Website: apple
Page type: customer-info-address
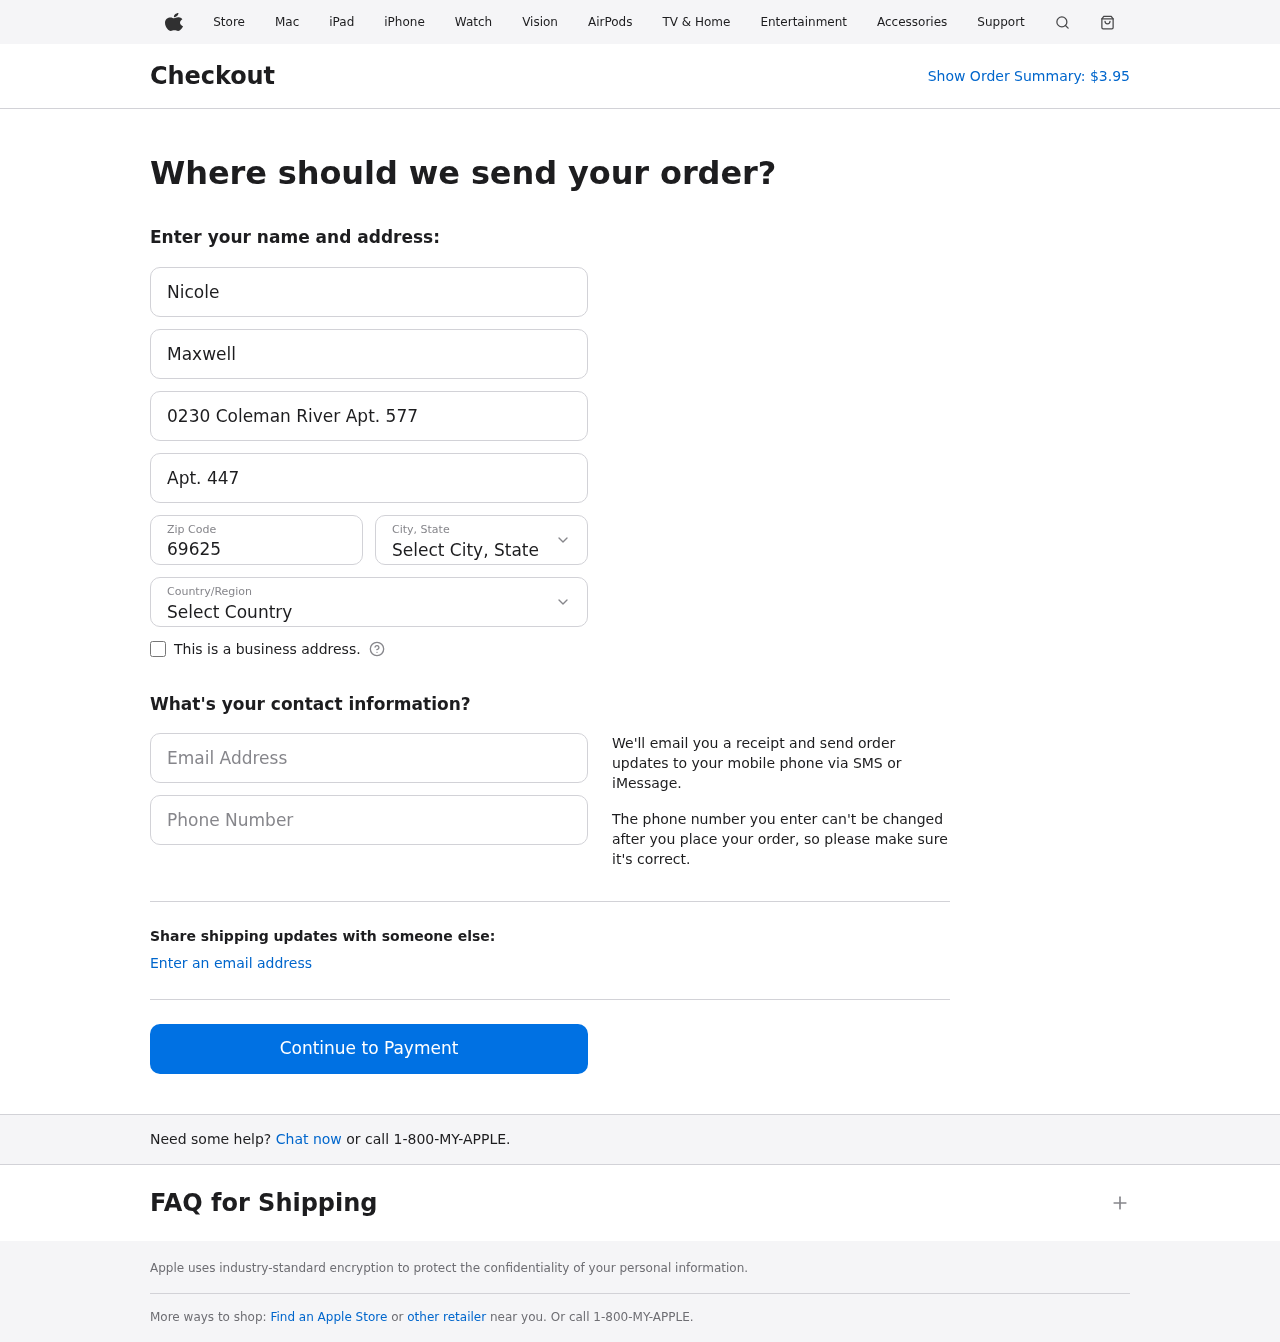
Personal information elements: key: PII_CITY_STATE
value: Port Brentshire, PR
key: PII_COUNTRY
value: United States
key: PII_EMAIL
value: nicolemaxwell@gmail.com
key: PII_FIRSTNAME
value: Nicole
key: PII_LASTNAME
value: Maxwell
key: PII_PHONE
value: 7695286956
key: PII_POSTCODE
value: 69625
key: PII_STREET
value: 0230 Coleman River Apt. 577
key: PII_STREET2
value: Apt. 447
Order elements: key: ORDER_TOTAL
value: $3.95